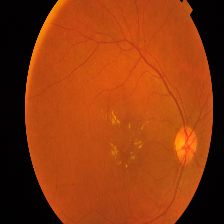
Diabetic retinopathy grade: Proliferative DR